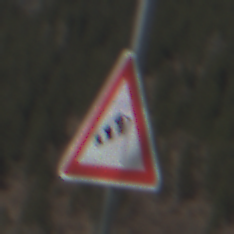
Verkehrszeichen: SeitenwindVonRechts
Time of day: MorningAfternoon
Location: Outdoor (Nature)
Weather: PartlyCloudy
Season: NotSpecified
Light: Natural